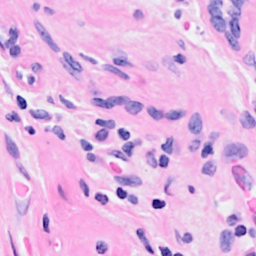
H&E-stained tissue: Breast